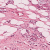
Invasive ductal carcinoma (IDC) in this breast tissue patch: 1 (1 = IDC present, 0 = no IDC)